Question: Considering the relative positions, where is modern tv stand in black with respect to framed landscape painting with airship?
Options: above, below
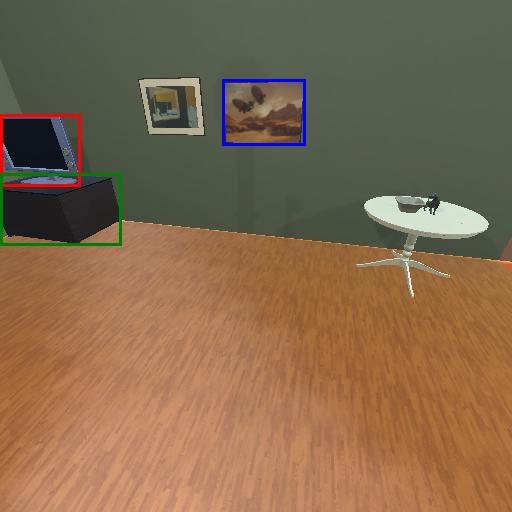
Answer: above